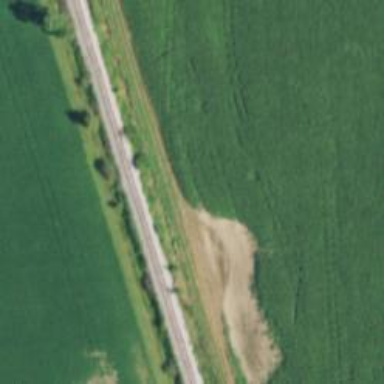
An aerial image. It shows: Railway track.